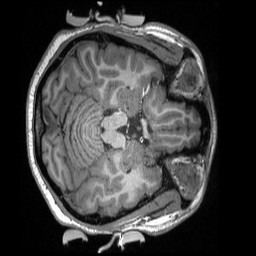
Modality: T1w
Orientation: axial
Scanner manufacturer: siemens
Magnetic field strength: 3 T
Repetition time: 2.3 s
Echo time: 0.00308 s